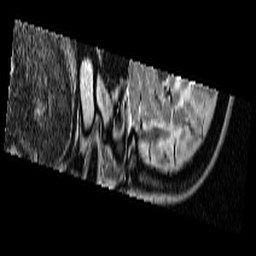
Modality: T2w
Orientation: sagittal
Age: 28
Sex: female
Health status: ill
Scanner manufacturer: siemens
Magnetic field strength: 3 T
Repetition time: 7.05 s
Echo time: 0.085 s